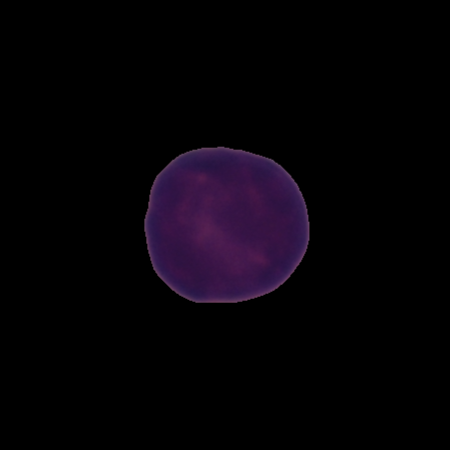
Label: healthy